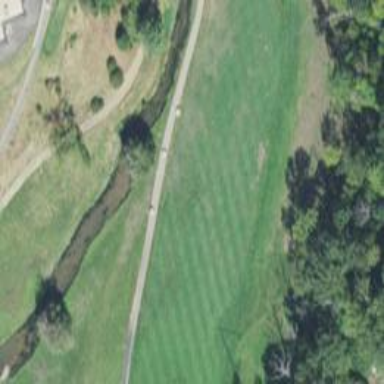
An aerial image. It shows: View of golf hole.